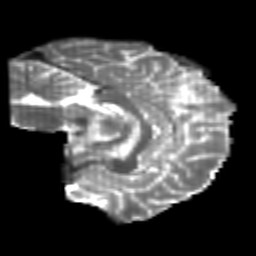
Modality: T2w
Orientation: sagittal
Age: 25
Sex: male
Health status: healthy
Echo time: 0.074 s